Field crop: tomato
Growth stage: 2
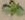
Species: solanum